Interaction volume radius: 5 \u00c5
Interaction volume height: 10 \u00c5
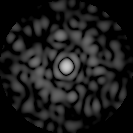
Disorder parameter: 0.7722